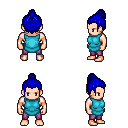
a pixel art fantasy rpg character, male body template, human, light skin, teal tunic, magenta pants, blue short topknot hairstyle, four views (front, back, left, right), 2x2 character sprite sheet, small pixel art, hard edges, no anti-aliasing